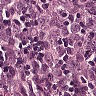
Metastatic tissue present: yes